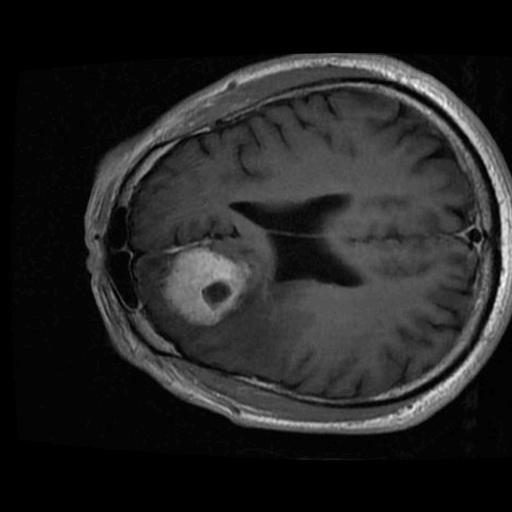
Label: brain_menin